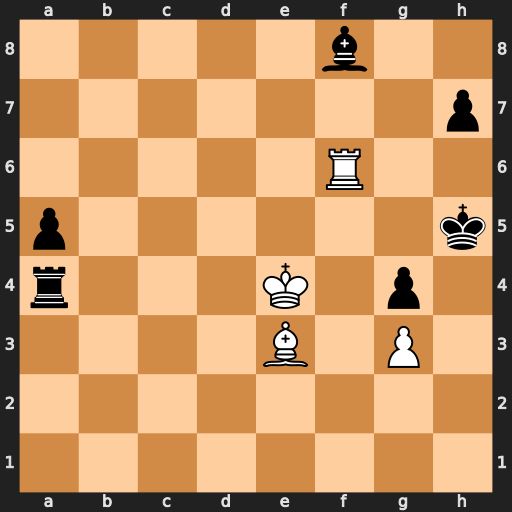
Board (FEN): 5b2/7p/5R2/p6k/r3K1p1/4B1P1/8/8
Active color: w
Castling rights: -
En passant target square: -
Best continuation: Kf5 Ra3 Bf4 Rb3 Rxf8